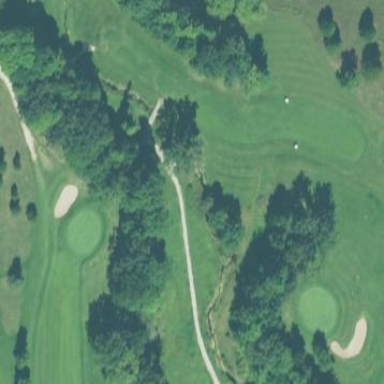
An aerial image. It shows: Golf fairway surrounded by grass.